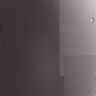
Metastatic tissue present: no